Interaction volume radius: 5 \u00c5
Interaction volume height: 20 \u00c5
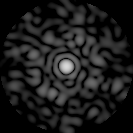
Disorder parameter: 0.7865